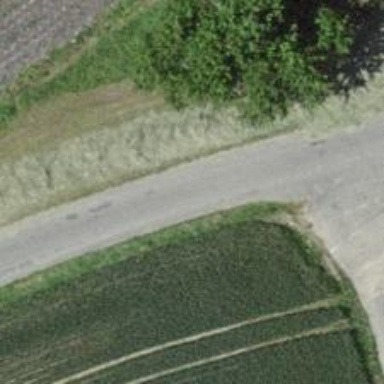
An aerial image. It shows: Unclassified paved road passing through agricultural land.